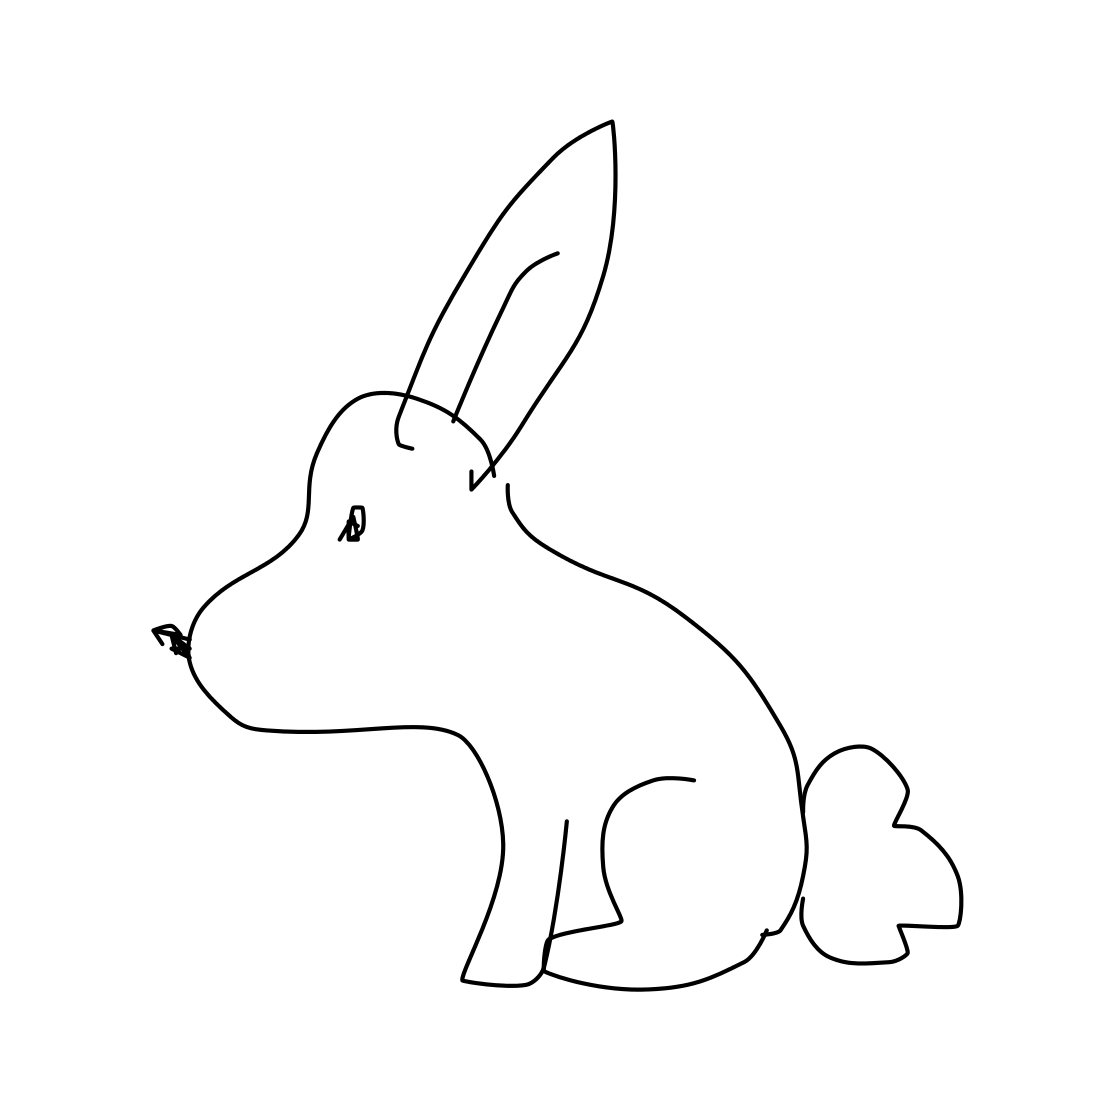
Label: rabbit